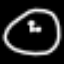
Label: clock